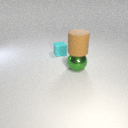
large green metal sphere to the right of small cyan rubber cube